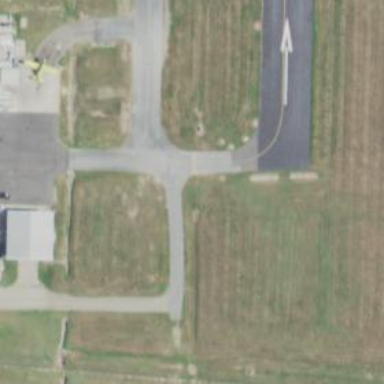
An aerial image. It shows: Taxiway at the airport with asphalt surface.